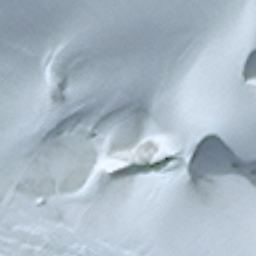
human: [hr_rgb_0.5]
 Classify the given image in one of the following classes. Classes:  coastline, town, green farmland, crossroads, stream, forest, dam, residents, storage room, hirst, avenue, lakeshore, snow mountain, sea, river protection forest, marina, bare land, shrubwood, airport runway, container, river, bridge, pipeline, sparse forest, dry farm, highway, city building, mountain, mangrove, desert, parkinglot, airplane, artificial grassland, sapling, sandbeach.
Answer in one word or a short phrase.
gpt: snow mountain